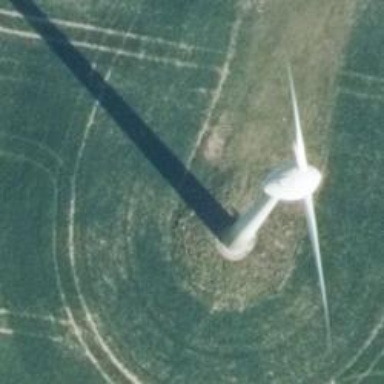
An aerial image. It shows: Wind turbine power generator.